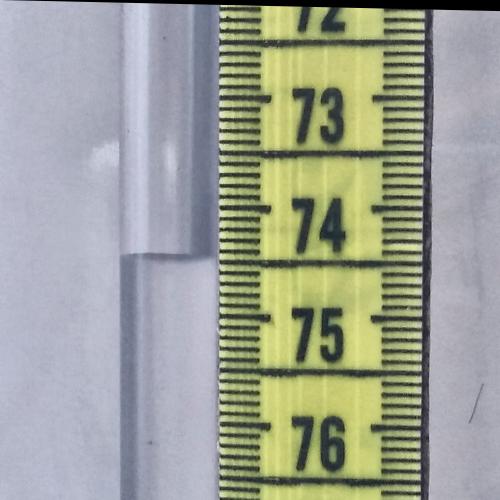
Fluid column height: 74.5 cm